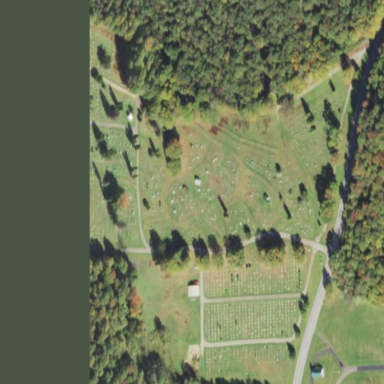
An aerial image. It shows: Cemetery or graveyard.